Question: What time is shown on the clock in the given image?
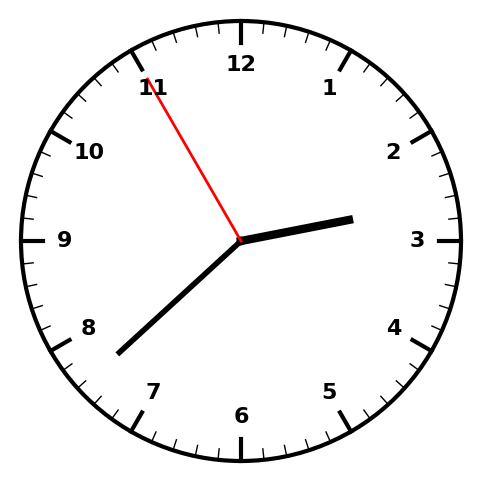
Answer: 02:37:55